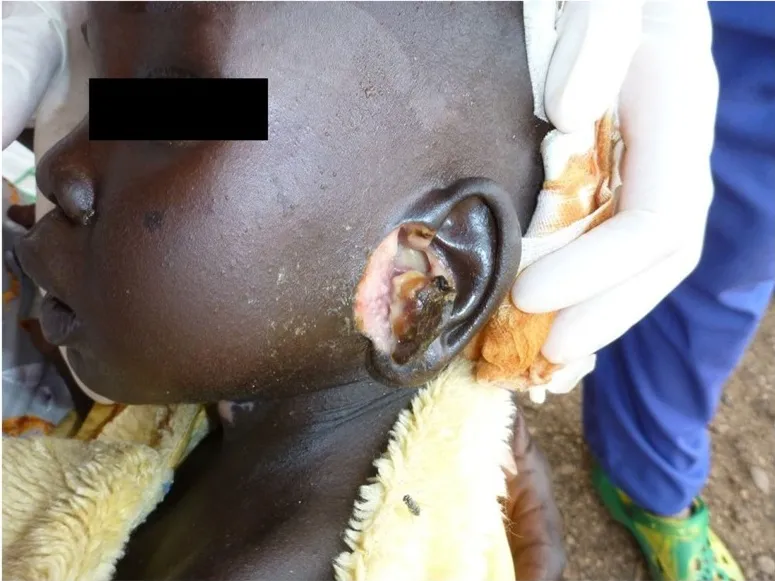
Suspected mycobacterial infection.
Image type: medical_photograph (other_medical_photograph)